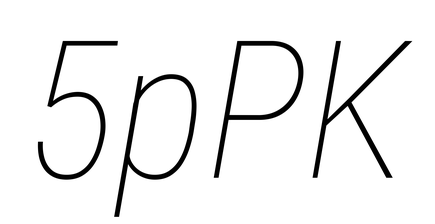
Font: Roboto-Italic_Condensed_Thin_Italic